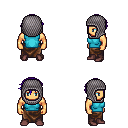
a pixel art fantasy rpg character, male body template, human, tanned skin, teal sleeveless shirt, robe skirt, blue short bangs hairstyle, chain hood, maroon shoes, four views (front, back, left, right), 2x2 character sprite sheet, small pixel art, hard edges, no anti-aliasing